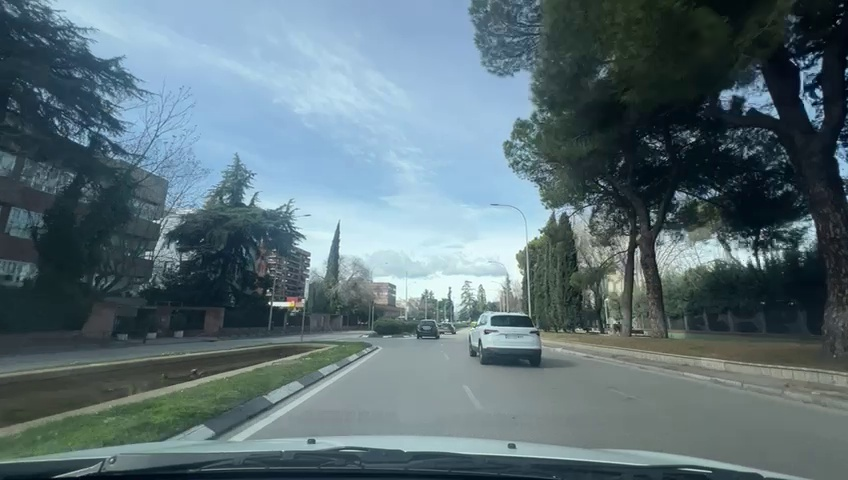
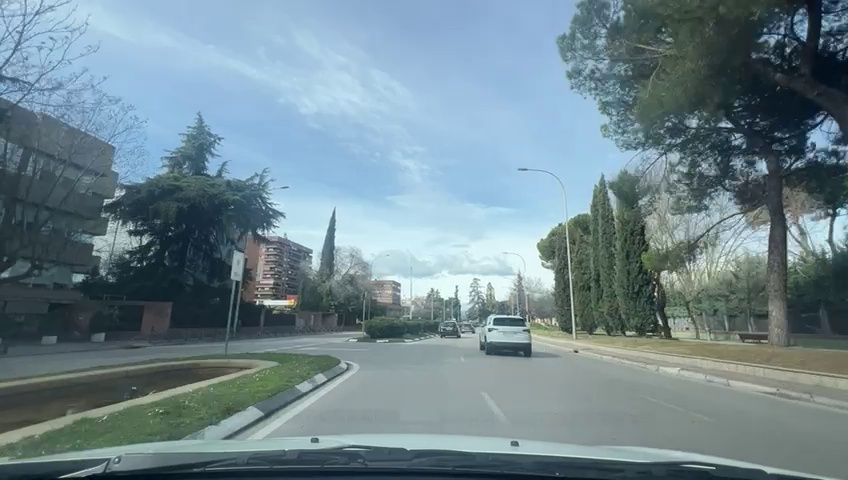
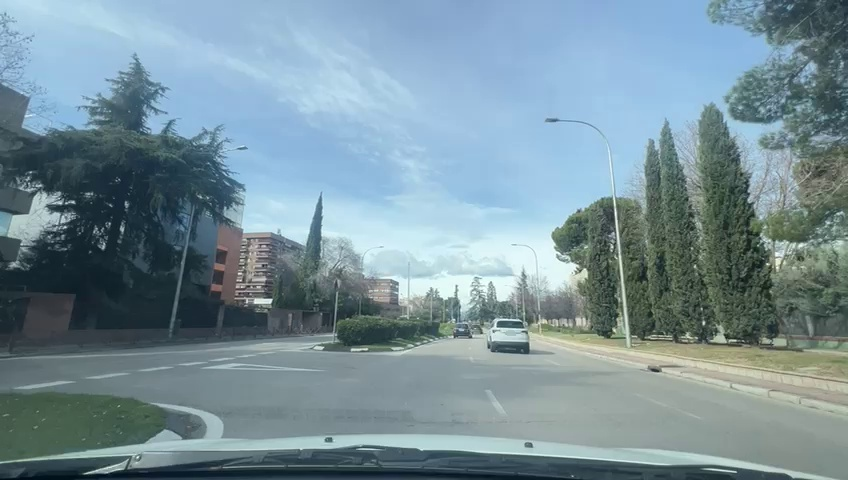
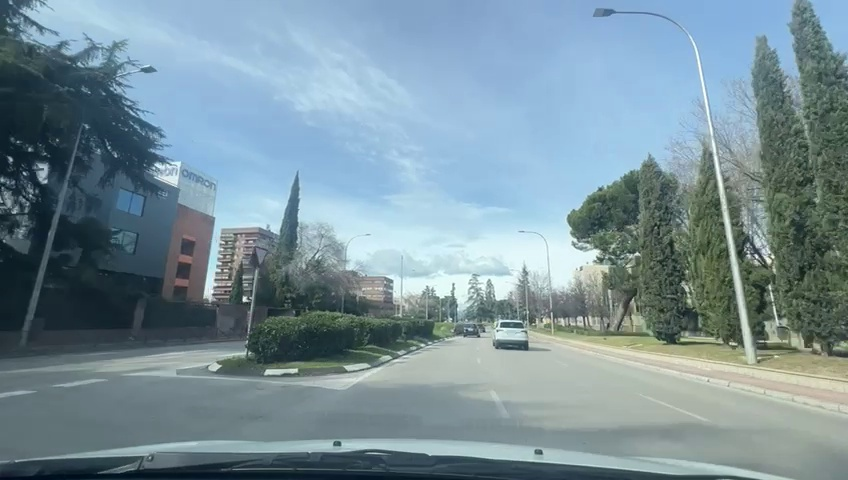
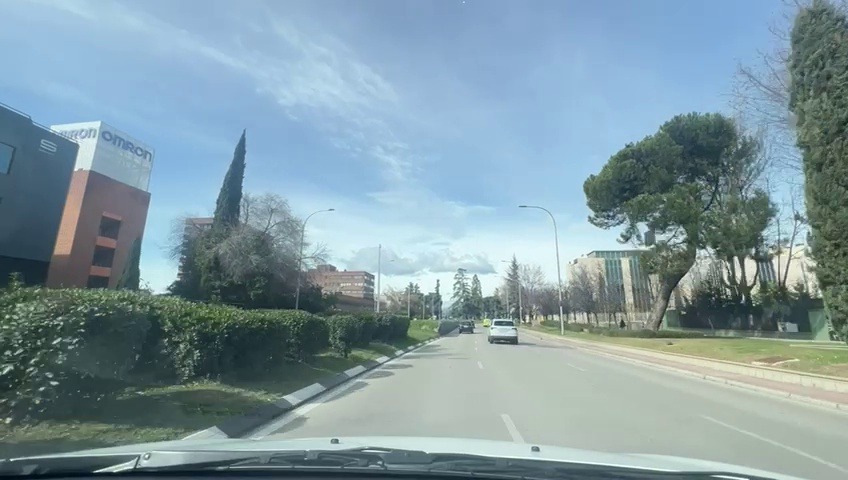
Situation: empty
Question: Are multiple speed limit signs with different values visible?
Answer: No
Reasoning: No speed signs are seen.

Situation: empty
Question: Is there a speed limit sign regulating the ego lane?
Answer: No
Reasoning: There is not a visible speed limit sign.

Situation: empty
Question: What speed value is displayed on the visible speed limit sign?
Answer: 0
Reasoning: There is no speed limit sign withing the ego vehicle's pov.

Situation: empty
Question: Is the ego vehicle traveling on a highway?
Answer: No
Reasoning: The ego vehicle is travelling on an urban area with only two lanes.